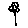
Label: flower